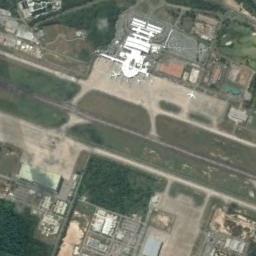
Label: airport